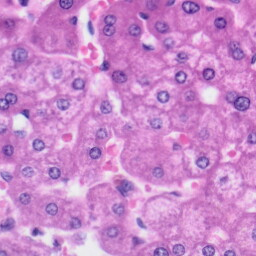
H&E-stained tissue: Liver